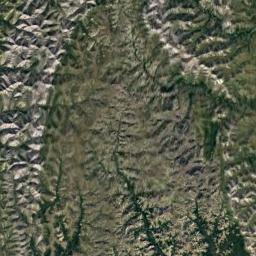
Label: mountain